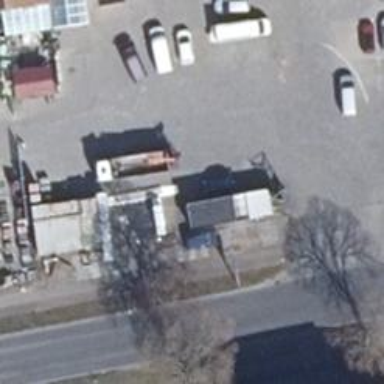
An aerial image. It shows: Fast food establishment.